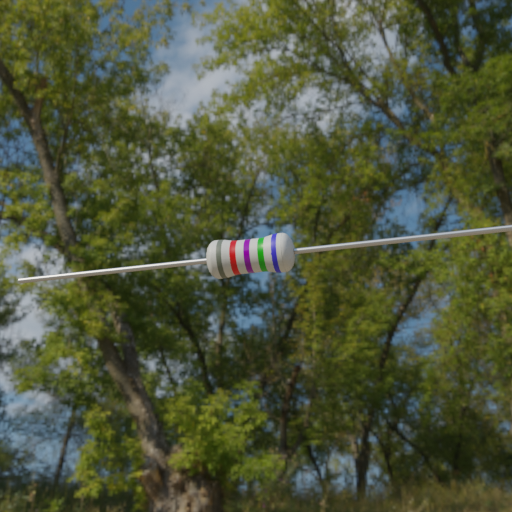
Resistor colour bands (in order): gray, red, violet, green, blue